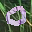
Label: 0